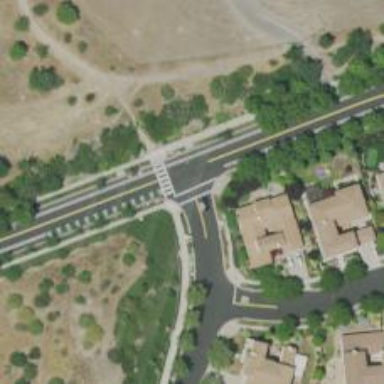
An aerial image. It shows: Marked road crossing.